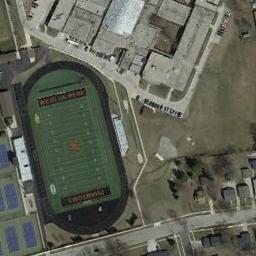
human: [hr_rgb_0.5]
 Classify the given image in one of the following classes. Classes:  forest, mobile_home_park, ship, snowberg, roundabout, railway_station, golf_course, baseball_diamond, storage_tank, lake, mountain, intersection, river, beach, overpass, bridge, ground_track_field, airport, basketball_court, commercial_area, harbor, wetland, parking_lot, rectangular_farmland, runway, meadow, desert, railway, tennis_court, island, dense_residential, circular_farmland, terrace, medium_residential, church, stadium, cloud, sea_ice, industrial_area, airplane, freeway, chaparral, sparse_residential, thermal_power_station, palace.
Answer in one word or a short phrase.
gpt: ground_track_field